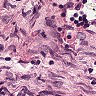
Metastatic tissue present: no